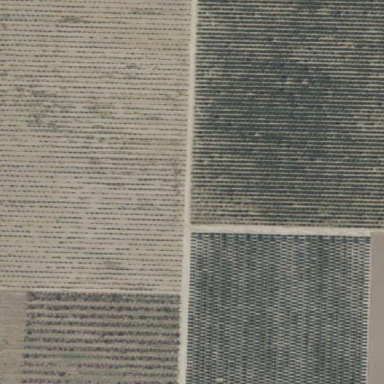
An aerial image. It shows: Orchard planted with peach trees.